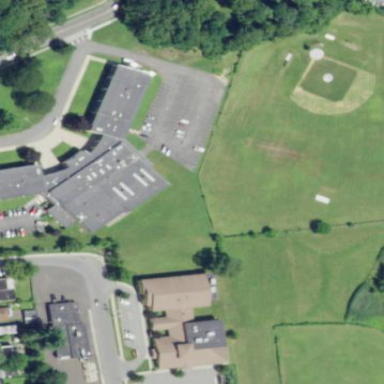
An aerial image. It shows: School.